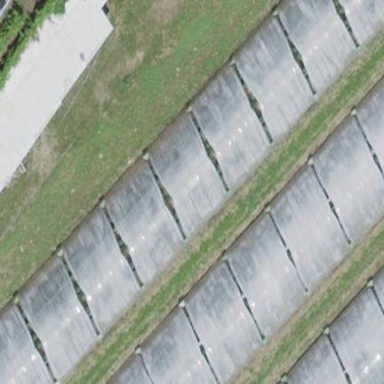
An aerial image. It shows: Greenhouse.